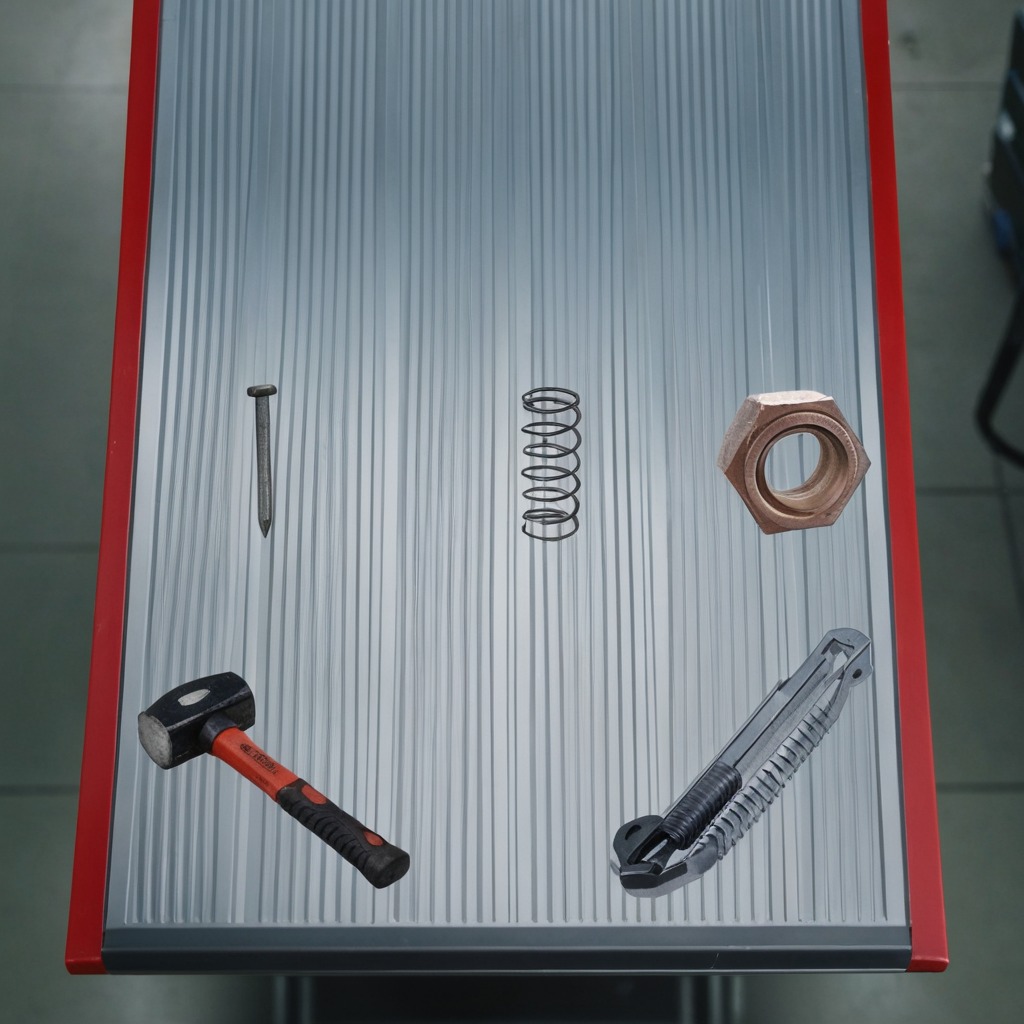
A utility knife, a hammer, an iron nail, a coiled metal spring, and a metal nut are lying on the toolbox surface.